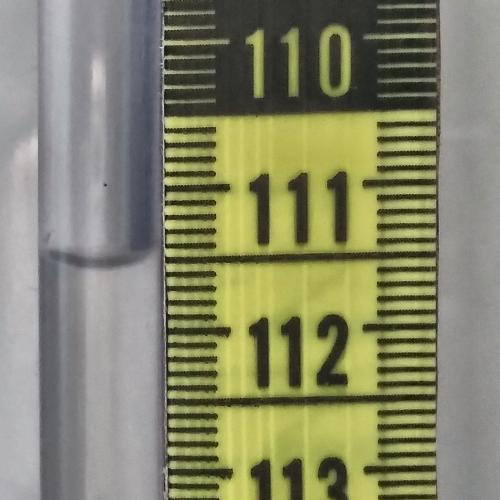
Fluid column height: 111.5 cm